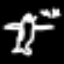
Label: airplane